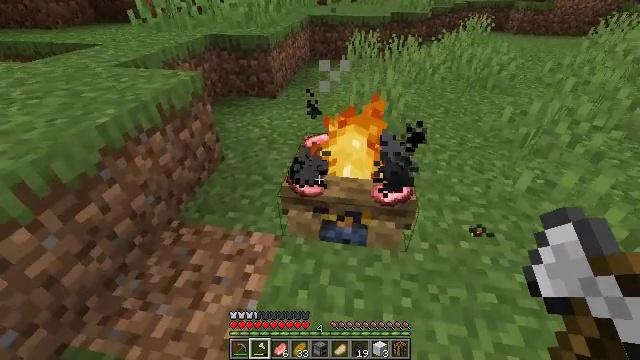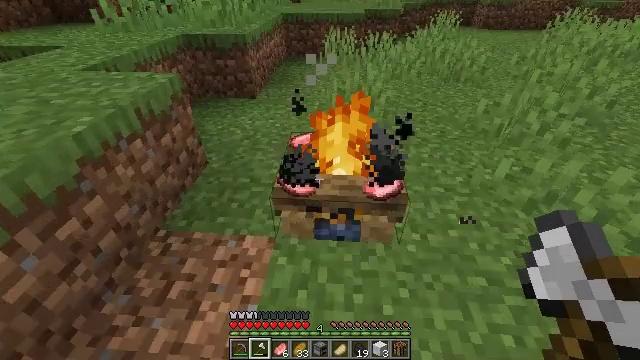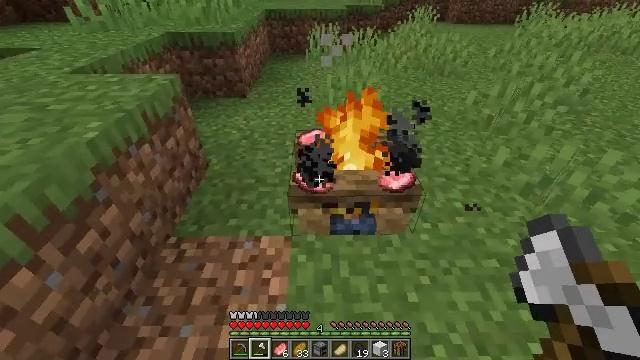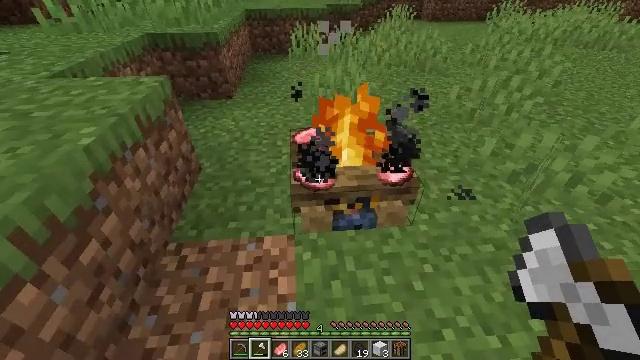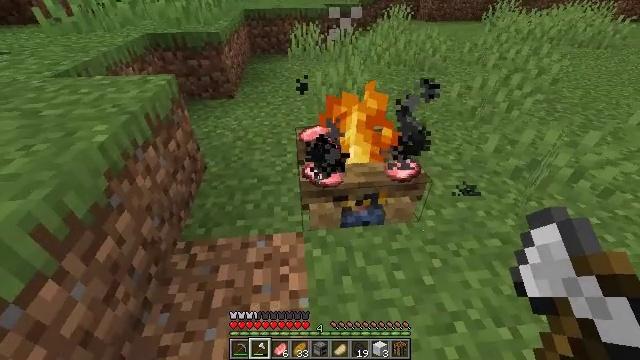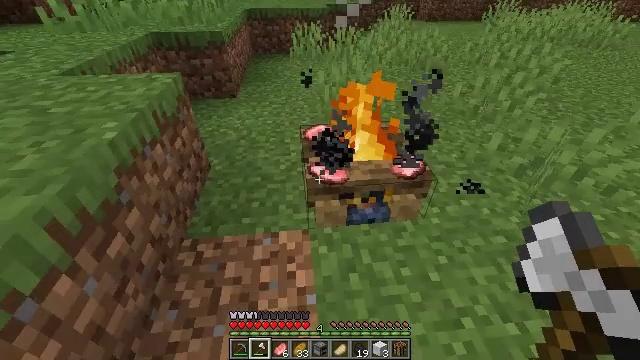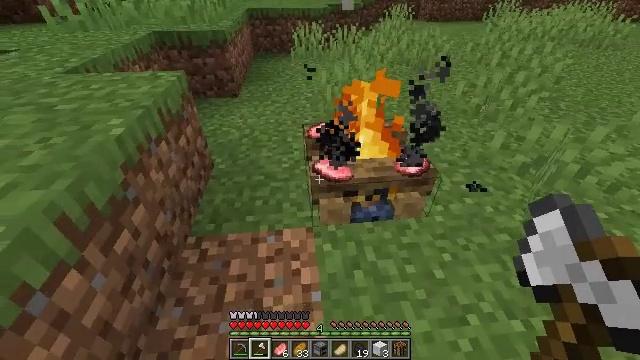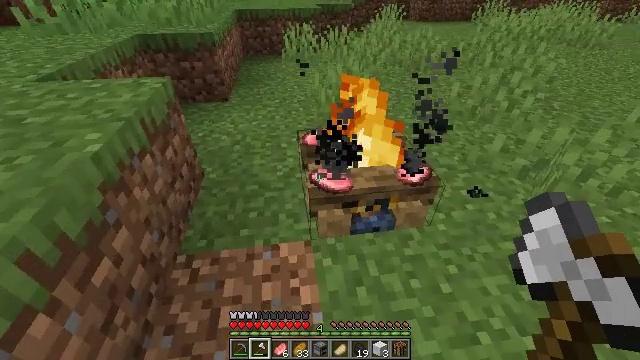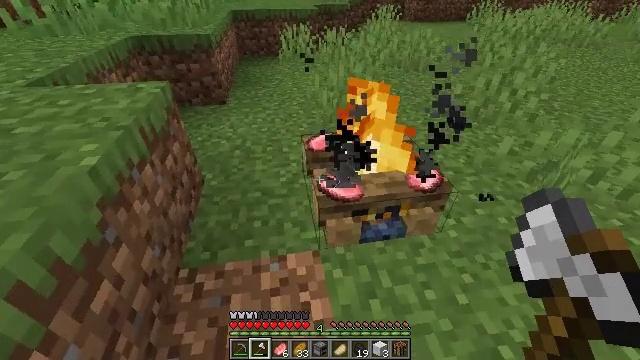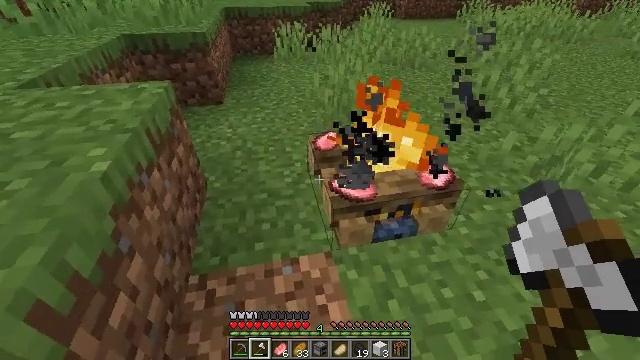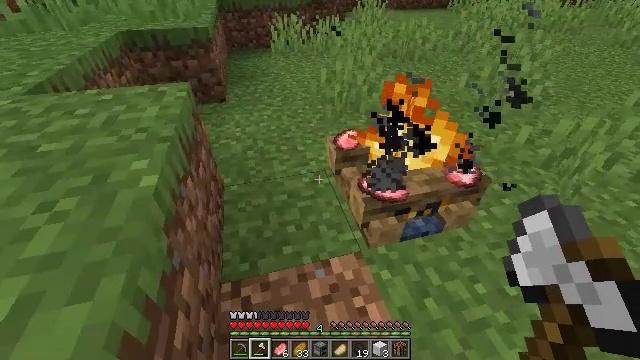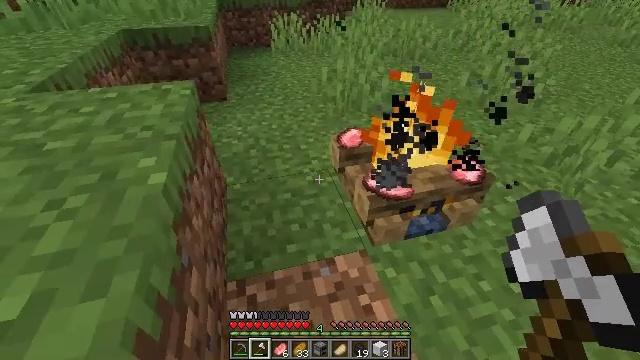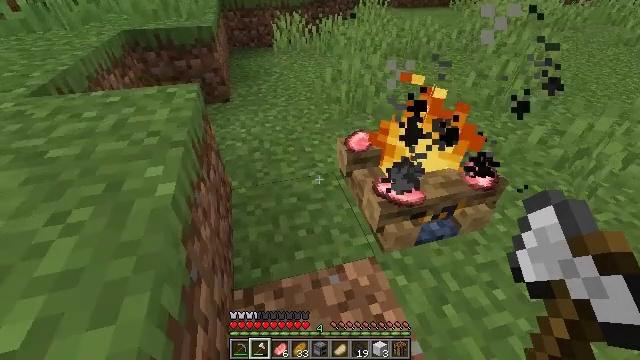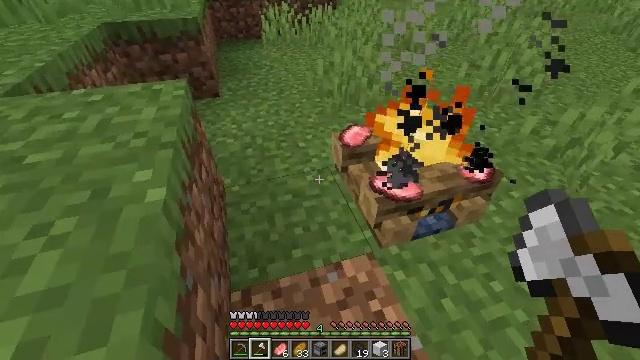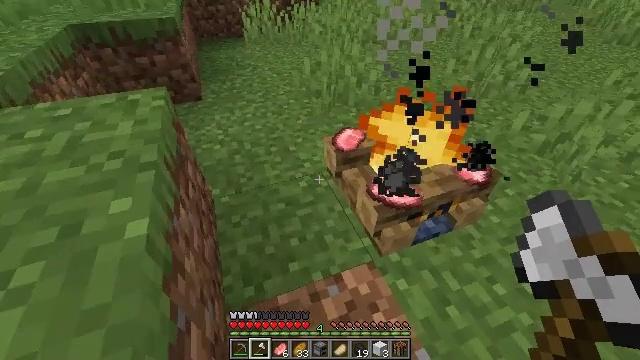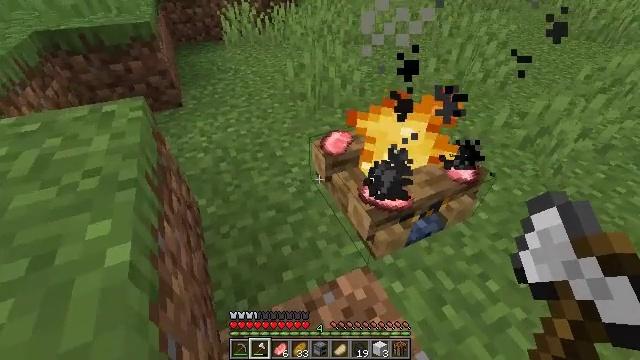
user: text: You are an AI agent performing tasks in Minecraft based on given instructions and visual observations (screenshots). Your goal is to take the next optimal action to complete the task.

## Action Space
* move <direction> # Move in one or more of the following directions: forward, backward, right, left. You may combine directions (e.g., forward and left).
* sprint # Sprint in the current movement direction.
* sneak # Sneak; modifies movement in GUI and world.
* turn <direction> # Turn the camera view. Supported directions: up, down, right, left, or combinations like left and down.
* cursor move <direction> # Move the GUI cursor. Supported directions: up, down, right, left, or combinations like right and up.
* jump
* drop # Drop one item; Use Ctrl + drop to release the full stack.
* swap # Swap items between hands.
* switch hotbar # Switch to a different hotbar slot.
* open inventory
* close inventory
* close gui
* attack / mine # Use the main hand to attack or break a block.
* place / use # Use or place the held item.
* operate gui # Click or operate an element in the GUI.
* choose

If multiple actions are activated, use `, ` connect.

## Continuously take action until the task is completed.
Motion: motion action
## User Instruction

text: Break the campfire to put it in your inventory.
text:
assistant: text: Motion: move left, turn right
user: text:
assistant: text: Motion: move left, turn right
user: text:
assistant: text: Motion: turn right
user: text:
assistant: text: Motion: no_op
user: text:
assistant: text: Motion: no_op
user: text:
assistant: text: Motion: move forward
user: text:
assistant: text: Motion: move forward and move left, turn right
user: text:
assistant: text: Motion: move left, turn right
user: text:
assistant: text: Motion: move left, turn right
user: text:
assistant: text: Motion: move left, turn right and down
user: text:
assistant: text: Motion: move left
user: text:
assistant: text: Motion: move left
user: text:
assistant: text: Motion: move left, turn right and down
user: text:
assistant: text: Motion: move left, turn right
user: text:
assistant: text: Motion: move left, turn right
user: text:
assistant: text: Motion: move left, turn right
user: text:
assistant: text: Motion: move left, turn right
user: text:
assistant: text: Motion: move left, turn right
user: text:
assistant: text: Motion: move left
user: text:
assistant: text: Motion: move left, turn right and up
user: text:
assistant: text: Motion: move left, turn right and up
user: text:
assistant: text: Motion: move left, turn right and up
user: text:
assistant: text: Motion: move left, turn right and up
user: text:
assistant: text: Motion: move left, turn right and up
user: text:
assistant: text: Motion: move left, turn right and up
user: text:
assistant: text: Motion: move left, turn right and up
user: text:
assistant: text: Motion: turn right
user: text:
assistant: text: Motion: turn right
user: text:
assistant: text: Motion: turn right and down
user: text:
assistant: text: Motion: turn right